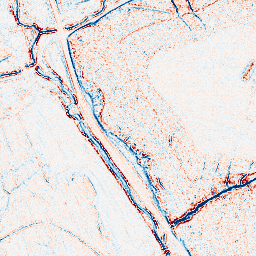
Category: edge_preserving
Decomposition family: bilateral
Decomposition parameters: d: 5
sigma_color: 100
sigma_space: 50
Upsampling method: cubic_mitchell
Upsampling parameters: scale: 4
Upsampling scale: 4